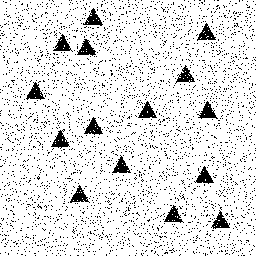
Squares: 0
Triangles: 15
Stars: 0
Total shapes: 15